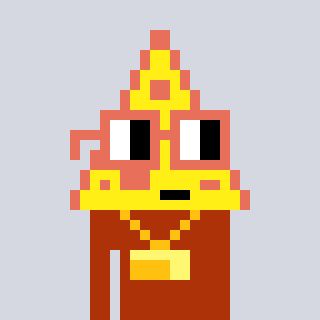
a pixel art character with square orange glasses, a pizza-shaped head and a hotbrown-colored body on a cool background